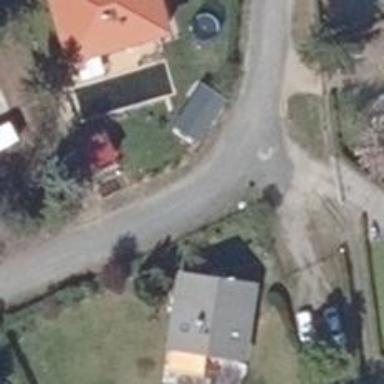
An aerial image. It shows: Residential road.